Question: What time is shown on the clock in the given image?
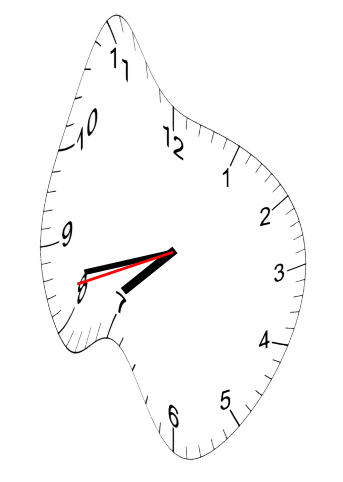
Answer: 07:42:42